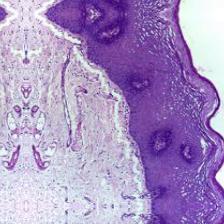
Diagnosis: Normal